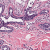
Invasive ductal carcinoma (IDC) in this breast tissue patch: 0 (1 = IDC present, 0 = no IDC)